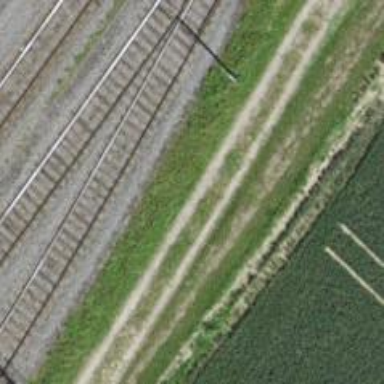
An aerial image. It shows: Rail siding with electrified contact lines for trains.